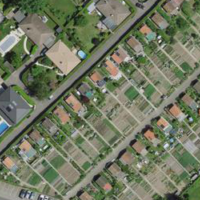
EUNIS habitat code: 53
Species observed at this site:
Helianthus annuus
Portulaca oleracea